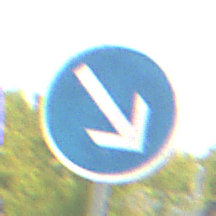
Verkehrszeichen: VorgeschriebeneVorbeifahrtRechts
Umgebung: Outdoor, Suburban
Tageszeit: Midday
Wetter: PartlyCloudy
Licht: Natural
Jahreszeit: Summer
Kontrast: HighContrast